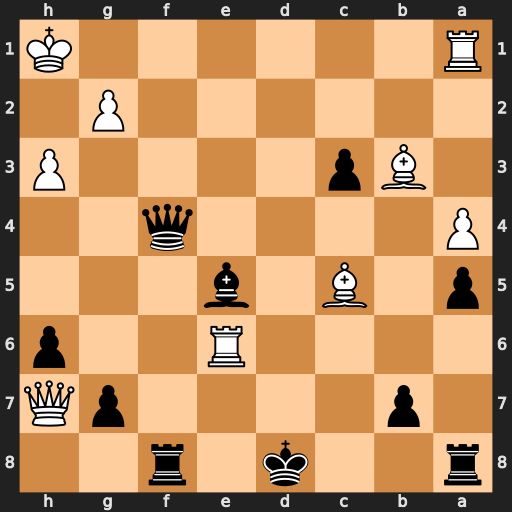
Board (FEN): r2k1r2/1p4pQ/4R2p/p1B1b3/P4q2/1Bp4P/6P1/R6K
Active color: b
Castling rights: -
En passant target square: -
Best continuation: Qh2#